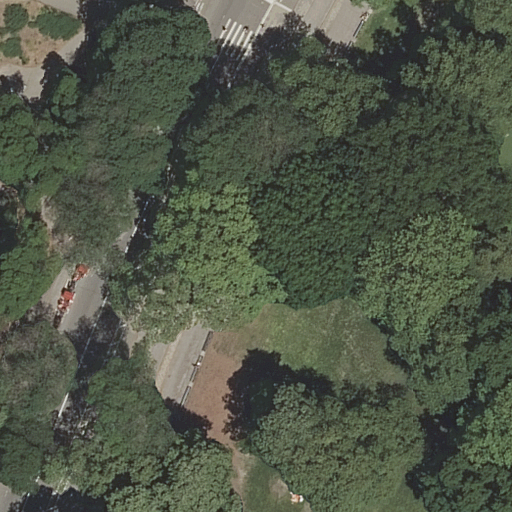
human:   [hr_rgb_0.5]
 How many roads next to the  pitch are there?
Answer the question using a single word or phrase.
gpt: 7

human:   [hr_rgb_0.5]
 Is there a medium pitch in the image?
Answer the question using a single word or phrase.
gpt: no

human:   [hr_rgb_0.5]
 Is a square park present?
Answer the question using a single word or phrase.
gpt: no

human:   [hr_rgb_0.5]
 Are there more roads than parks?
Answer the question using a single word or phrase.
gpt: yes

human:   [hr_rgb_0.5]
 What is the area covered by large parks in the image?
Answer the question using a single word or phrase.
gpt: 10627m2

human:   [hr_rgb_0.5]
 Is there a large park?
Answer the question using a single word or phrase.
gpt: yes

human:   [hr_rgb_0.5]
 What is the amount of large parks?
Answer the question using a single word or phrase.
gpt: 1

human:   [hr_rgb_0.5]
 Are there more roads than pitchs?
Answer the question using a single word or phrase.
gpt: yes

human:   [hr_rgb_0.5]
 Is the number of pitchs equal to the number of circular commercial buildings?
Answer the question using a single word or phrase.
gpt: no

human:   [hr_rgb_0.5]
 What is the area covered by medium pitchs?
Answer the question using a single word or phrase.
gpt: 0m2

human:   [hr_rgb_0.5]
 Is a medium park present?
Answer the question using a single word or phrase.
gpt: no

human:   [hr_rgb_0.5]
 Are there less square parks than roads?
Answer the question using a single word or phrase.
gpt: yes

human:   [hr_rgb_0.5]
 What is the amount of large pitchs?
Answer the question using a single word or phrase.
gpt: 0

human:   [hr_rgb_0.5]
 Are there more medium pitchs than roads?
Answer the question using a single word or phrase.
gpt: no

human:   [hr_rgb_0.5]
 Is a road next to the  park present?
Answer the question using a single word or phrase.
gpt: yes

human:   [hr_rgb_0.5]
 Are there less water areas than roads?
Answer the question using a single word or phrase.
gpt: yes

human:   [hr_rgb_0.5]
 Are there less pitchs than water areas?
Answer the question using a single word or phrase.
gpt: no

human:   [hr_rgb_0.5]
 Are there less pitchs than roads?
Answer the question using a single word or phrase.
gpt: yes

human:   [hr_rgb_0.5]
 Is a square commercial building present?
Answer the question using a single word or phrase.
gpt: no

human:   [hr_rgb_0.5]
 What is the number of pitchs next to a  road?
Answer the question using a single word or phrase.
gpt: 1

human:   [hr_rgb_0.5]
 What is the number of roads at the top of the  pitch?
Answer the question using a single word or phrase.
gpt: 0

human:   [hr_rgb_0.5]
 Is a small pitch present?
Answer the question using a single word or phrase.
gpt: yes

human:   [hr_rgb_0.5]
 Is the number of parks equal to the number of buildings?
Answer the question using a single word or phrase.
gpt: no

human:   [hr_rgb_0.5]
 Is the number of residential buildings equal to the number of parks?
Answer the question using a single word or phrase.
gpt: no

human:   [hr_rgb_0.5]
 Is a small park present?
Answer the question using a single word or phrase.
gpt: no

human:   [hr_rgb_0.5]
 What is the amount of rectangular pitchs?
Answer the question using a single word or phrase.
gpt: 1

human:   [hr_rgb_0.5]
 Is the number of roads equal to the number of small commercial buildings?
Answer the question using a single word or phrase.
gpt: no

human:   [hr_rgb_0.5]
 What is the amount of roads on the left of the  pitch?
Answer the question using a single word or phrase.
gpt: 7

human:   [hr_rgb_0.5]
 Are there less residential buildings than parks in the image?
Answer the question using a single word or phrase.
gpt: yes

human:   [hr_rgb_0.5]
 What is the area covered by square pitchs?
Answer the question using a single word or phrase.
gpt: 0m2

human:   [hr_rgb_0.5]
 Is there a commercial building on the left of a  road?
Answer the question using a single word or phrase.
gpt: no

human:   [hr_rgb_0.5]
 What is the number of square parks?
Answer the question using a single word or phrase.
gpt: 0

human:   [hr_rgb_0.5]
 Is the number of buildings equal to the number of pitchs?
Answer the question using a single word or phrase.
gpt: no

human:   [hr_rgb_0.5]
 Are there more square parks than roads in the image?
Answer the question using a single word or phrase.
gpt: no

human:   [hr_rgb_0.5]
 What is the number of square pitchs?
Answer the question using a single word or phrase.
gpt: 0

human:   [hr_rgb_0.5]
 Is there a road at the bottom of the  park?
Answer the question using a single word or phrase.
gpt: yes